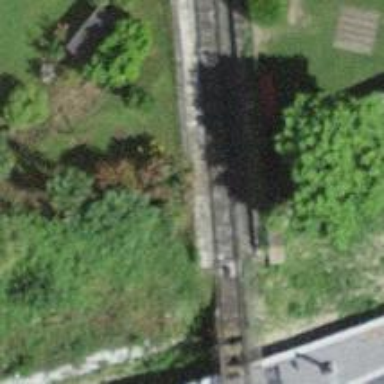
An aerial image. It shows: Funicular railway bridge.